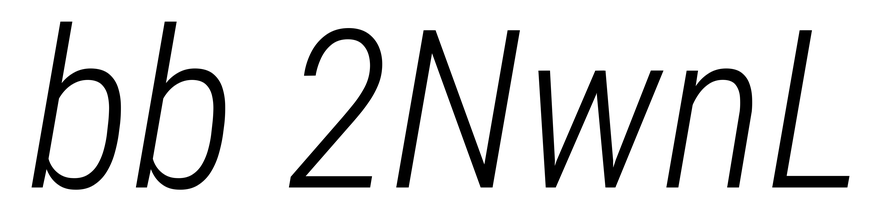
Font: Roboto-Italic_Condensed_Light_Italic